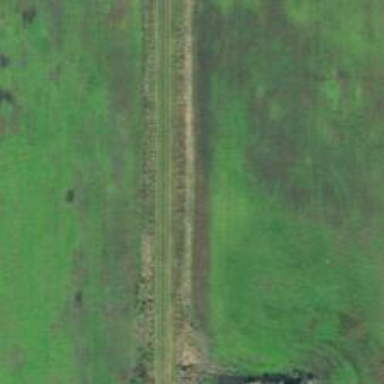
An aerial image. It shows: Track road.